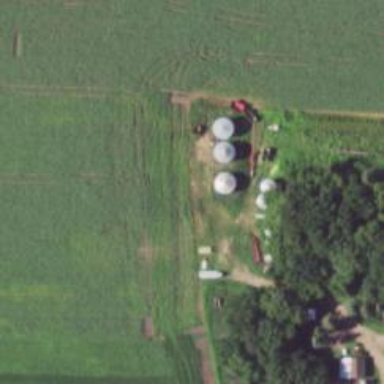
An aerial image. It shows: Silo.